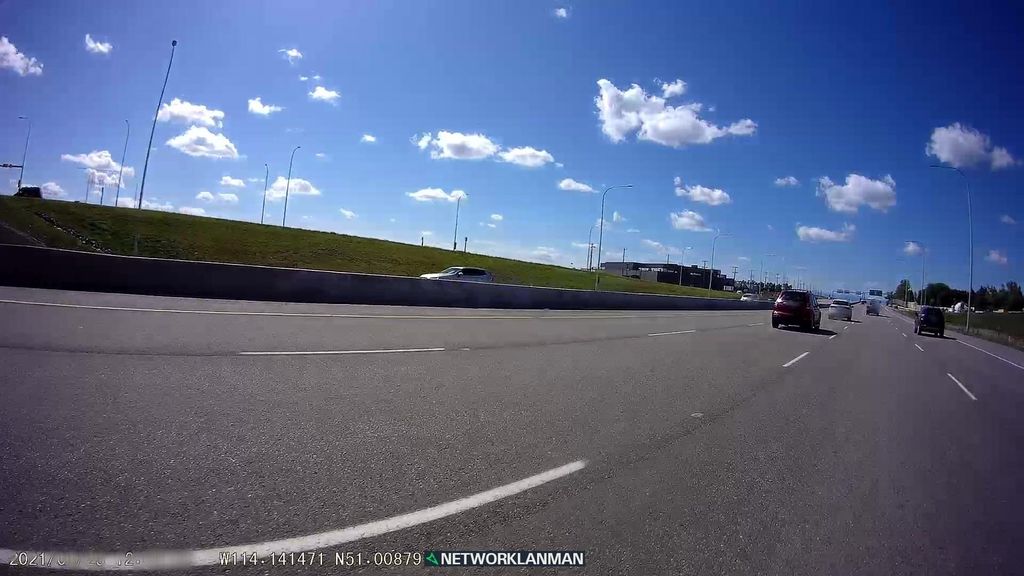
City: calgary